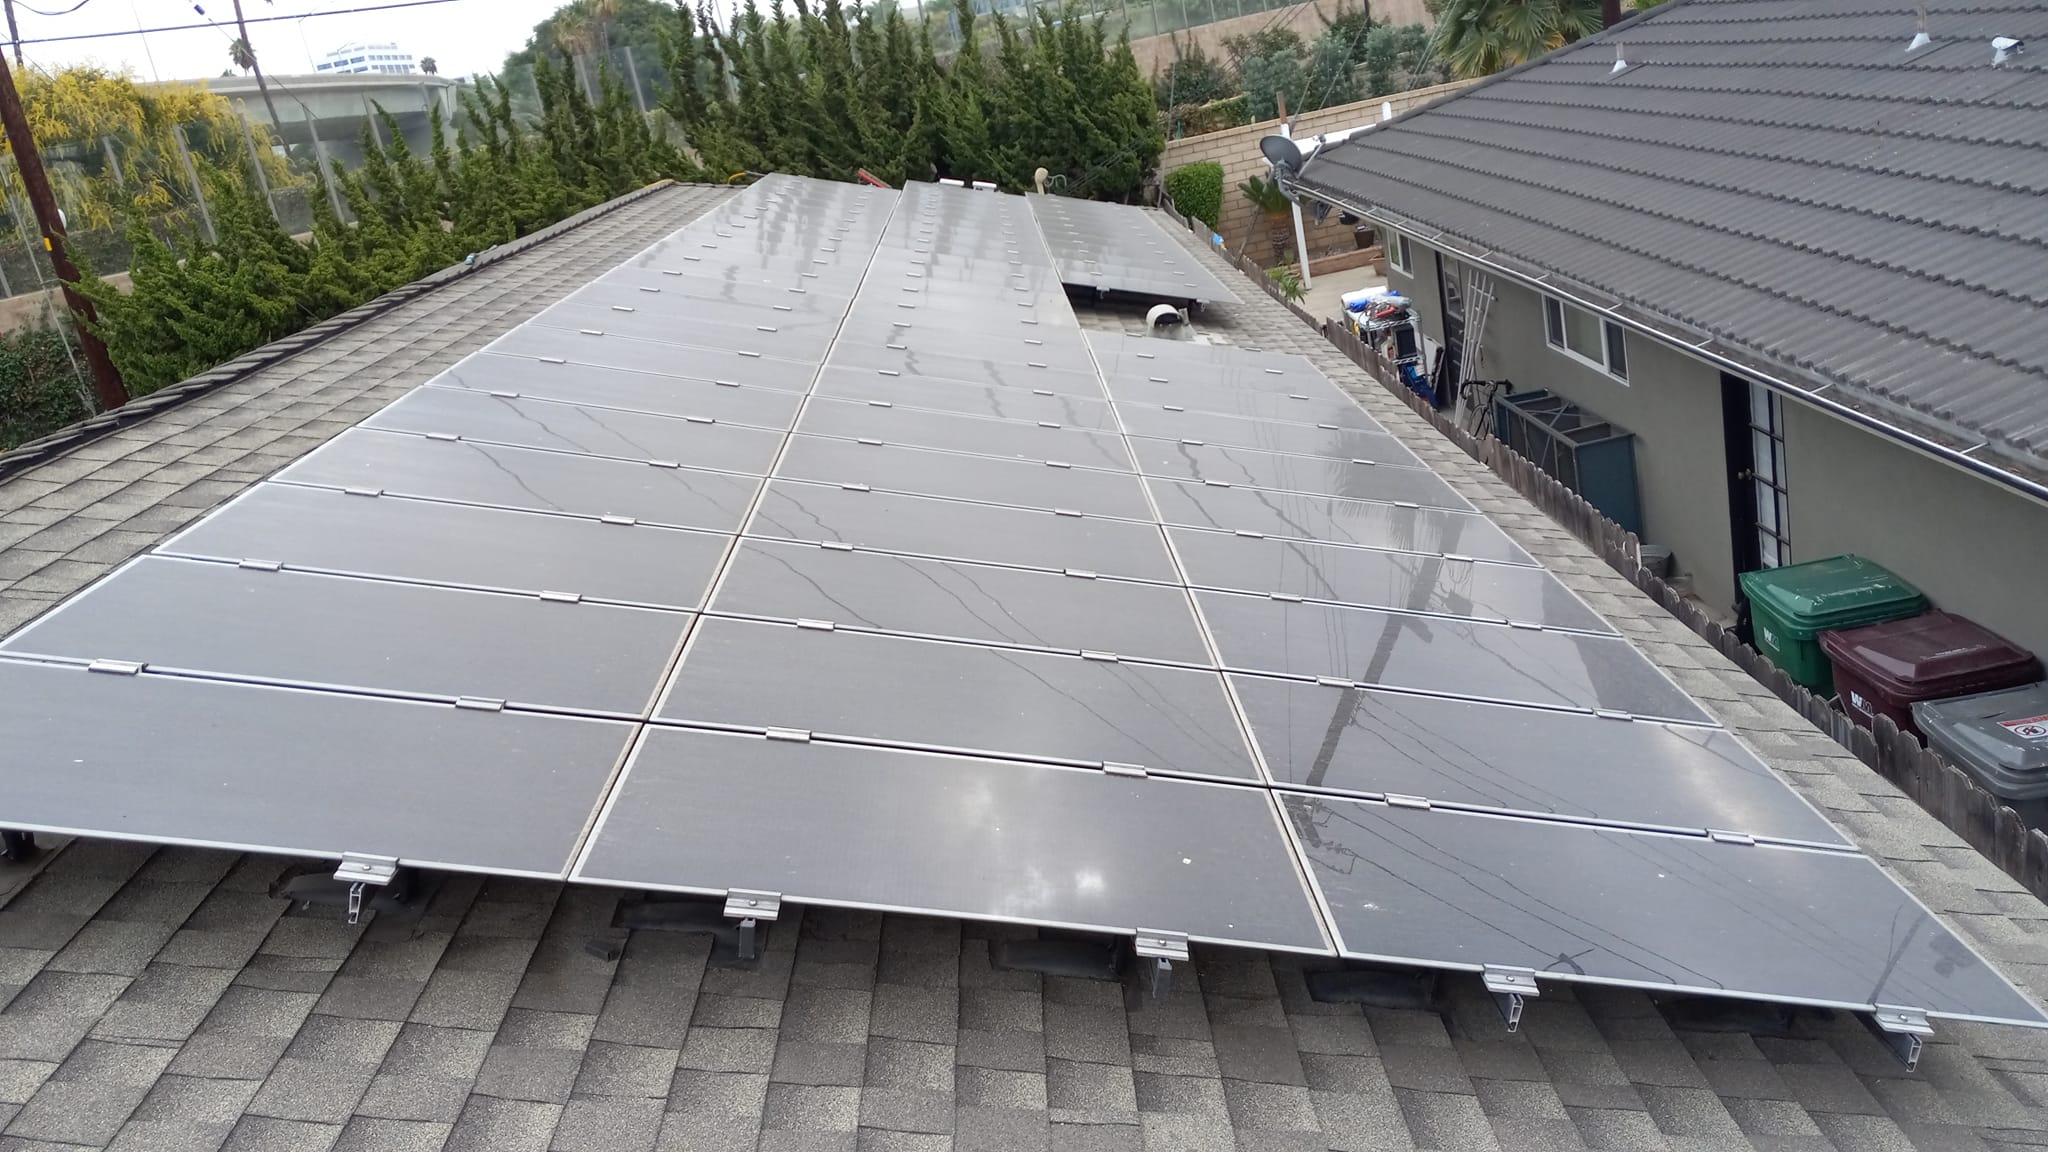
Label: Dusty